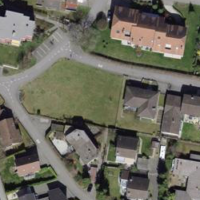
EUNIS habitat code: 54
Species observed at this site:
Veronica serpyllifolia
Galeopsis tetrahit